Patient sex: F
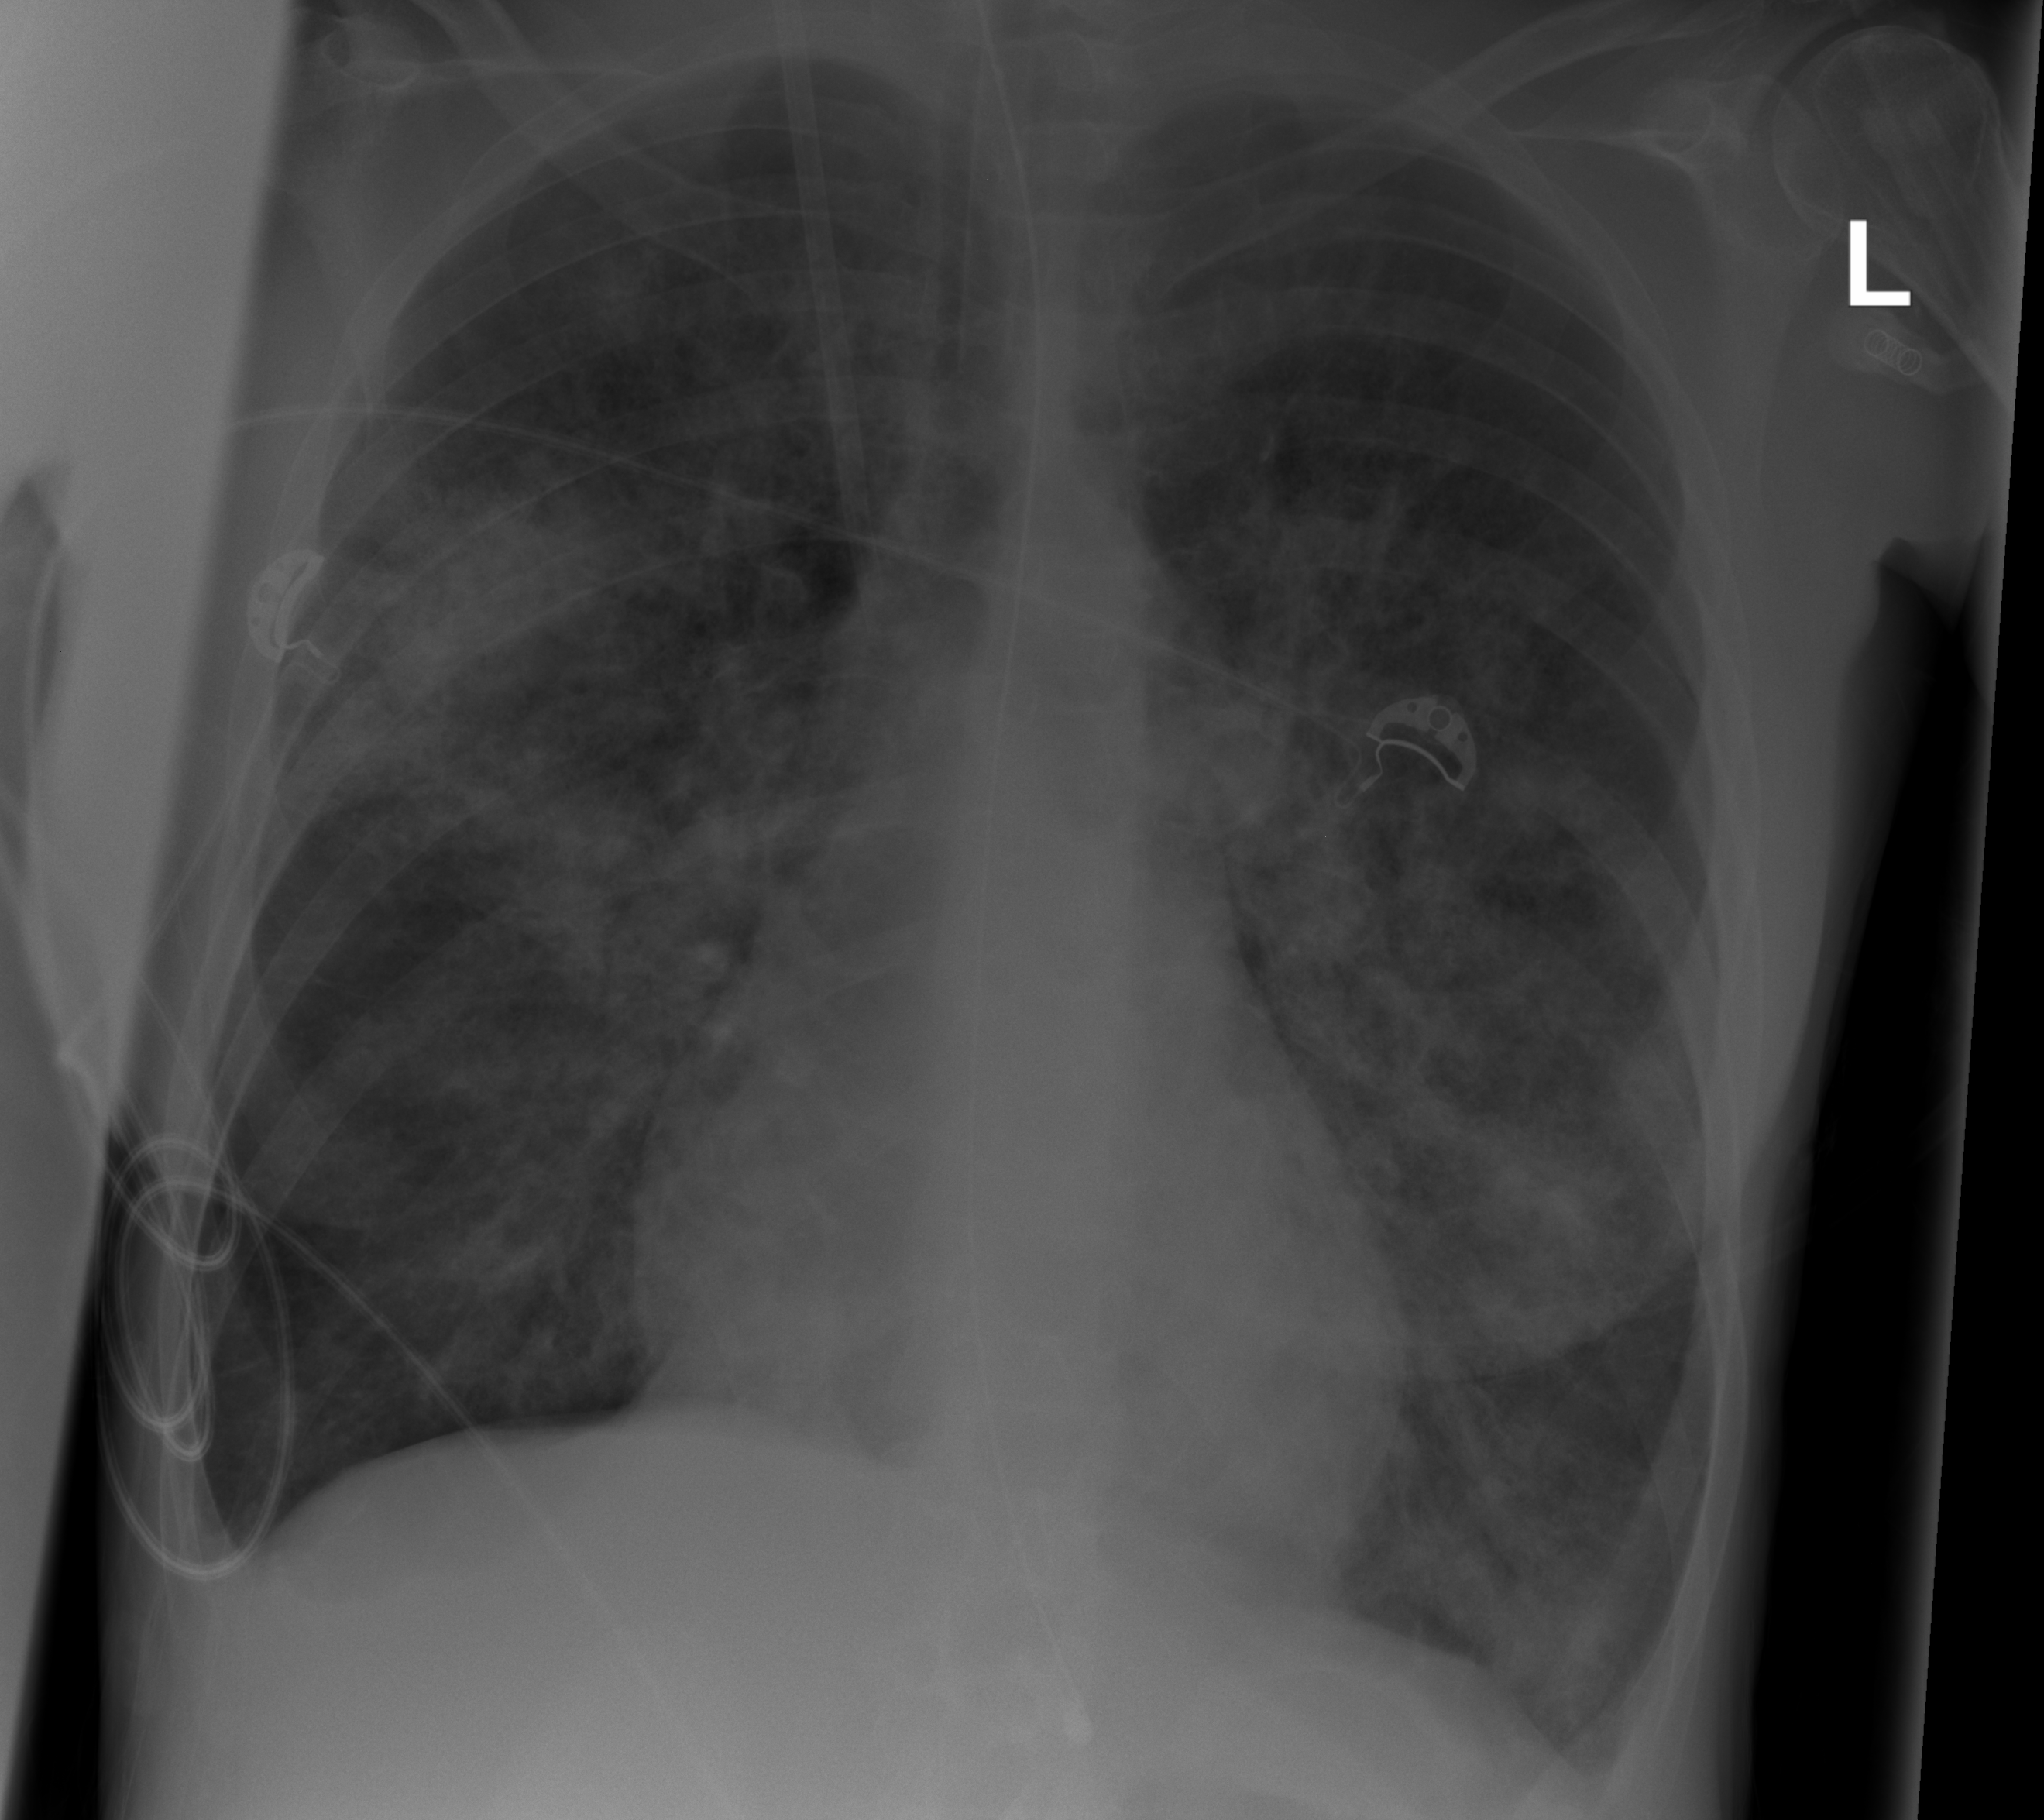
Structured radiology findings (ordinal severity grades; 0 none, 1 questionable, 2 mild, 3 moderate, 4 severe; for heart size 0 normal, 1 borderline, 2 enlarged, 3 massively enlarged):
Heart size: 0
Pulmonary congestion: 2
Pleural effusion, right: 0
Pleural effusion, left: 0
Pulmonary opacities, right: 3
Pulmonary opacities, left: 3
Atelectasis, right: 2
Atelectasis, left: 2